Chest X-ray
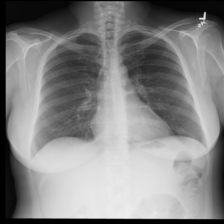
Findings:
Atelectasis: negative
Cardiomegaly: negative
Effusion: negative
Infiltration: negative
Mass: negative
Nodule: negative
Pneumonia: negative
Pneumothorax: negative
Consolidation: negative
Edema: negative
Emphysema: negative
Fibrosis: negative
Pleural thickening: negative
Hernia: negative